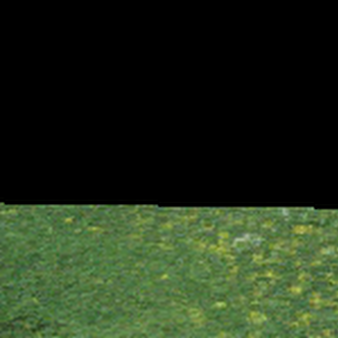
Label: other